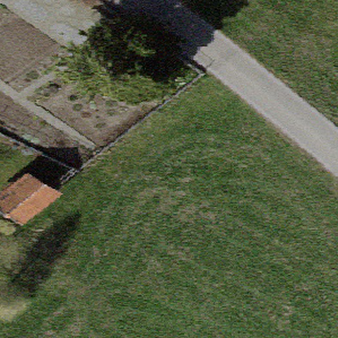
Label: other